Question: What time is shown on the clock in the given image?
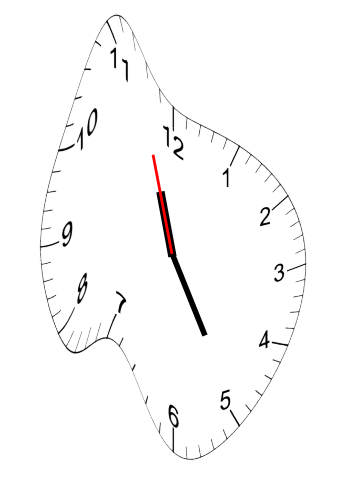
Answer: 11:24:57